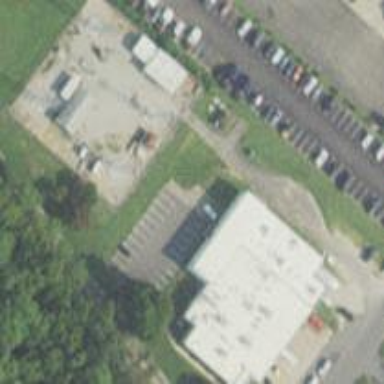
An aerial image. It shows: Commercial building.